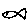
Label: fish